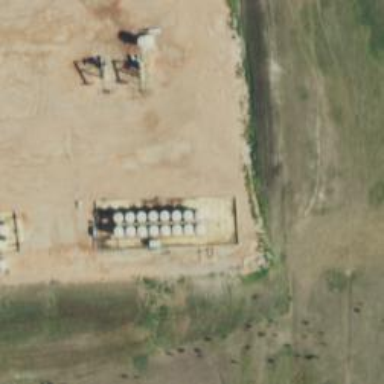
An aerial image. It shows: Storage tank that is man-made.